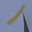
Label: 1